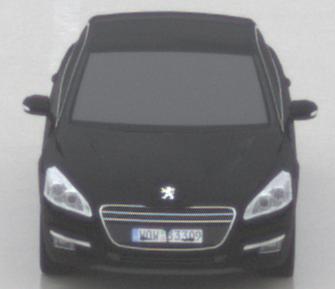
Make: Peugeot
Model: 508 120 VTi
Detailed model: 508 (I) Limousine
Model produced from: 2011/03
Model produced until: 2014/05
Doors: 4
Color: black
Road condition: wet road
Daytime: midday
Contrast: low contrast